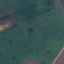
Land use / land cover: Pasture